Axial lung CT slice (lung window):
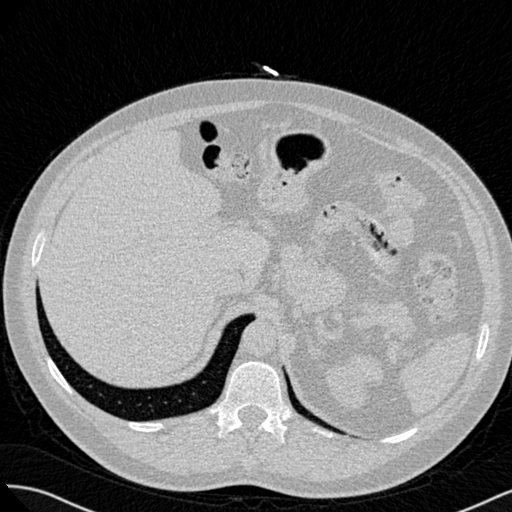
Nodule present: no